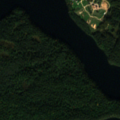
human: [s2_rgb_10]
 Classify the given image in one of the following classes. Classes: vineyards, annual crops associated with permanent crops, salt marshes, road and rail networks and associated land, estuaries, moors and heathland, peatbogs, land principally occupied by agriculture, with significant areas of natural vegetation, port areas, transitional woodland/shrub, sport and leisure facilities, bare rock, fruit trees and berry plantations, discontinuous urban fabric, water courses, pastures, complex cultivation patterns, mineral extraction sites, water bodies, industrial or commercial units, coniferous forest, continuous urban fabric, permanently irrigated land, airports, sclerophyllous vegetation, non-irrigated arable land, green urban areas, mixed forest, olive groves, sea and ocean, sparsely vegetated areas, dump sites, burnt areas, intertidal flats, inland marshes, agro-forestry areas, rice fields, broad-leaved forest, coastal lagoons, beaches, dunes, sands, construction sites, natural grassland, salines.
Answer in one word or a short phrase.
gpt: broad-leaved forest, mixed forest, water bodies